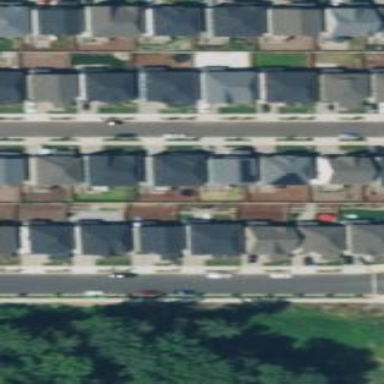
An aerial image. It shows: Sidewalk.